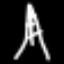
Label: The Eiffel Tower